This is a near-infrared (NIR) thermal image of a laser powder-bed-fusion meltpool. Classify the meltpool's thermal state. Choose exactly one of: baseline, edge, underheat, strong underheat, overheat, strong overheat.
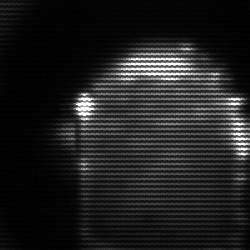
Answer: baseline